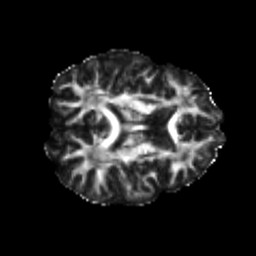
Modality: FA
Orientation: axial
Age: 22
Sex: female
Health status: healthy
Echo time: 0.074 s